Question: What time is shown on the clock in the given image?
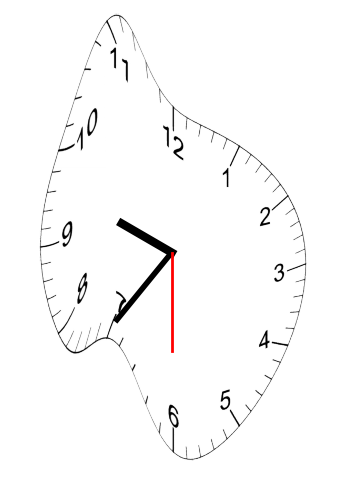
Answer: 09:35:30